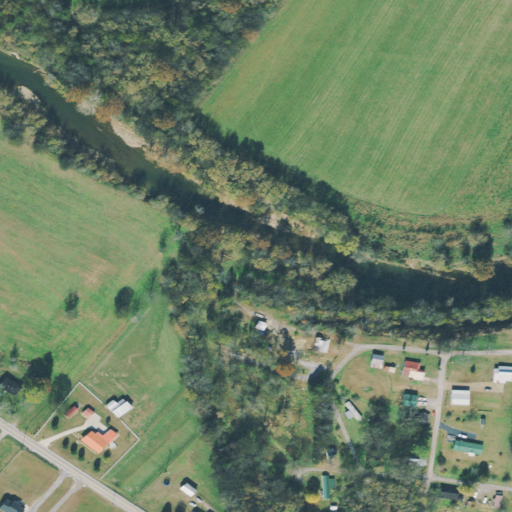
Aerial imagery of valley in Tennessee named Mason Hollow containing pasture, mixed forest, open development, low intensity development, open water, deciduous forest, medium intensity development, woody wetlands, shrub, and herbaceous wetlands